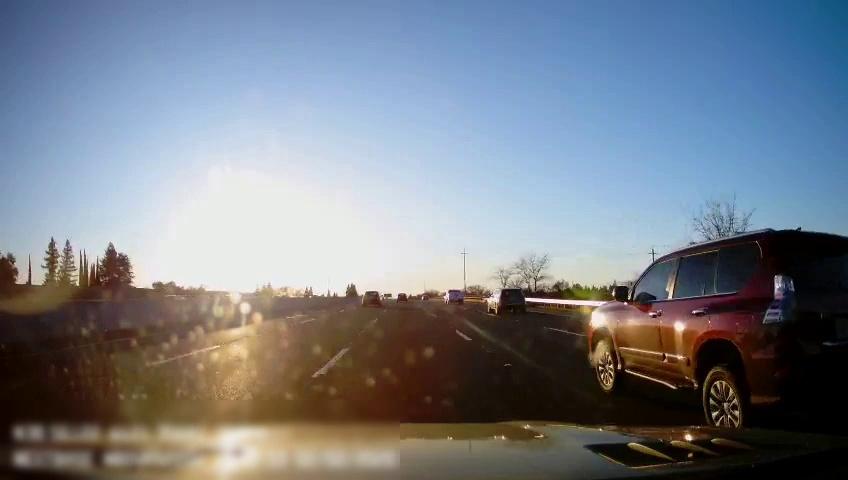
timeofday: Day
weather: Sunny
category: Drivable Space
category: Vehicles | Truck
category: Vehicles | SUV
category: Vehicles | SUV
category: Vehicles | Car
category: Vehicles | SUV
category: Lanes | Alternate Lane
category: Lanes | Alternate Lane
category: Lanes | Current Lane
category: Lanes | Current Lane
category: Lanes | Alternate Lane
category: Lanes | Alternate Lane